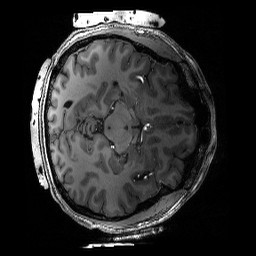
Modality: T1w
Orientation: axial
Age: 30
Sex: male
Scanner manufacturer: siemens
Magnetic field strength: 6.98 T
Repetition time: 3.1 s
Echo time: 0.00242 s